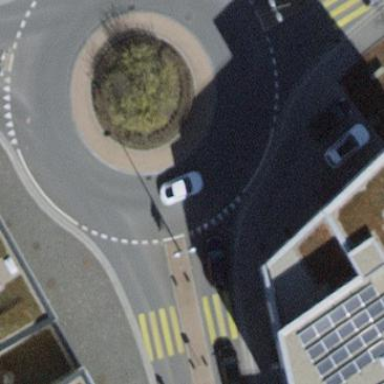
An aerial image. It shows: Primary highway with asphalt surface leading to roundabout.